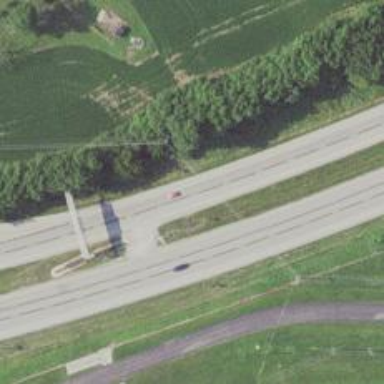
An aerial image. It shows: Motorway junction.